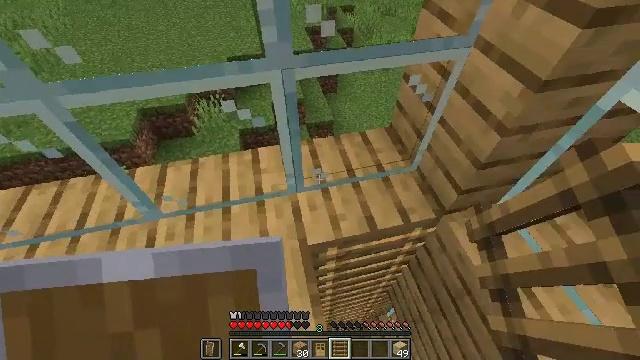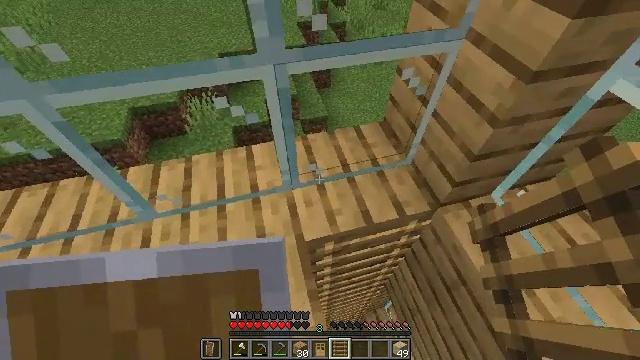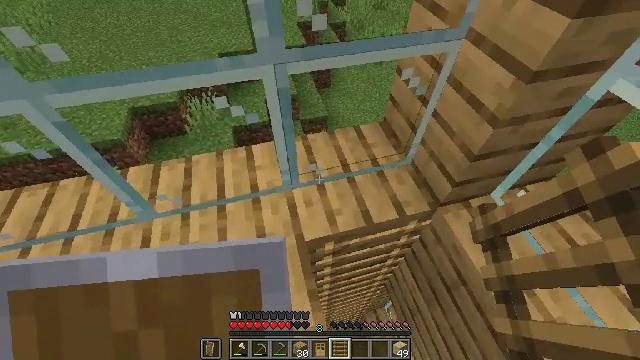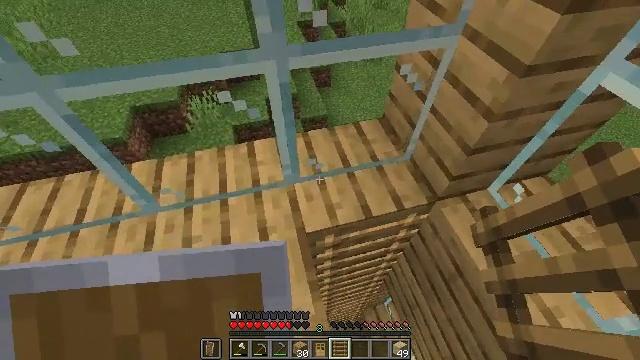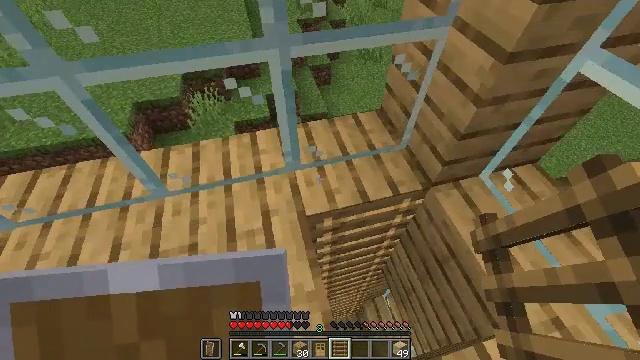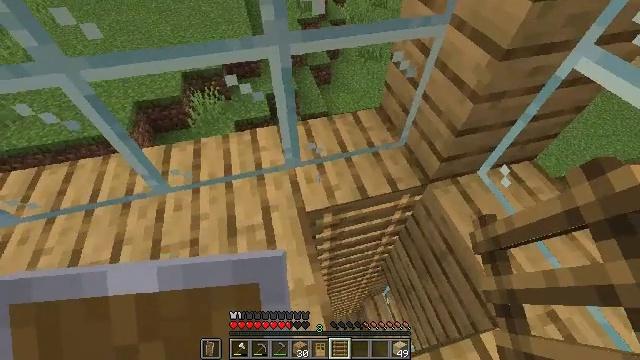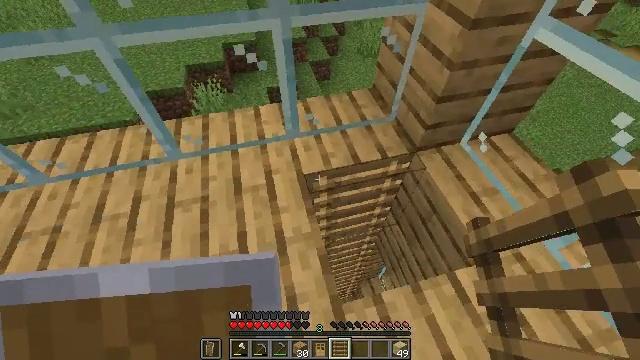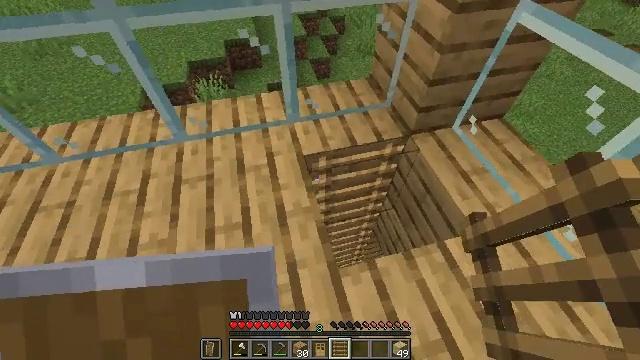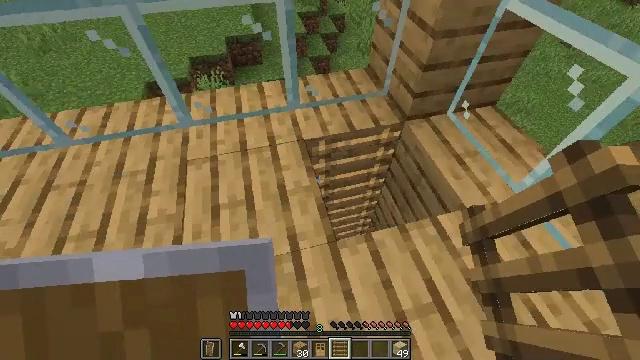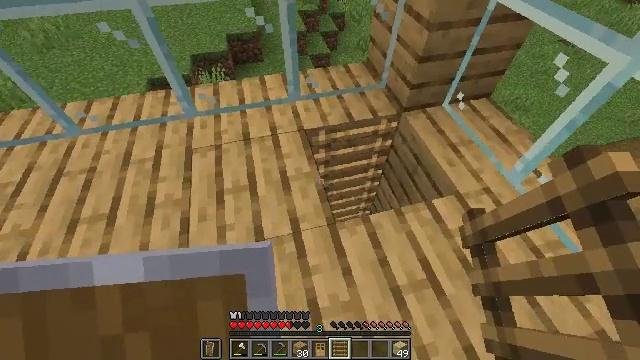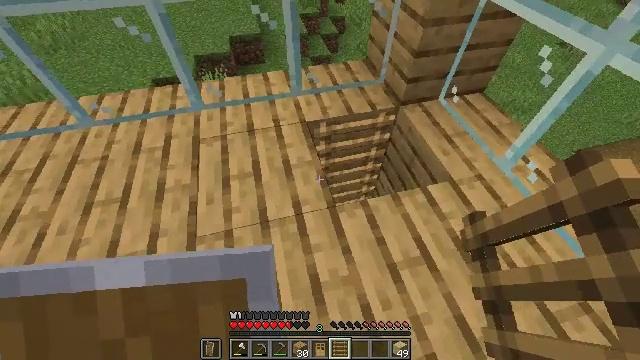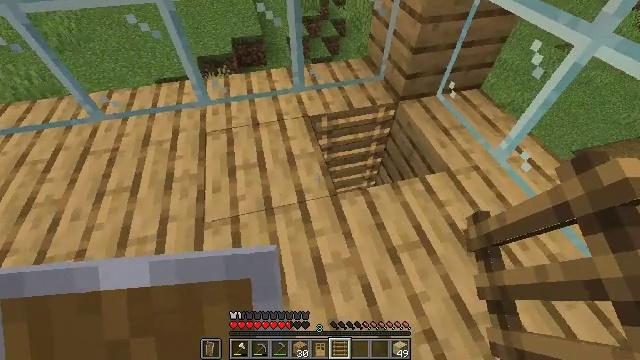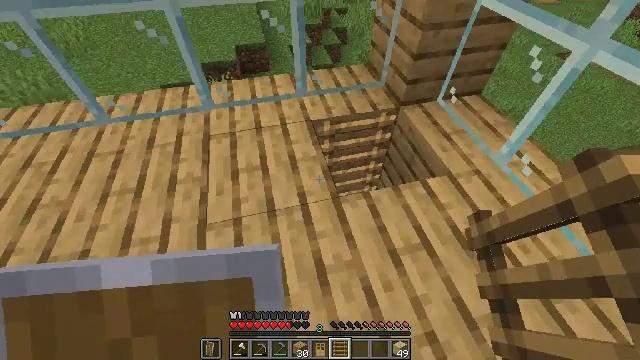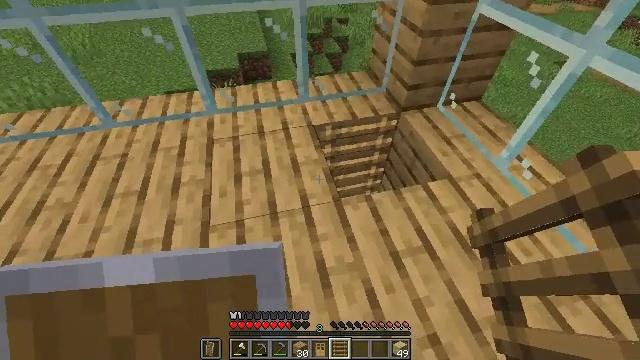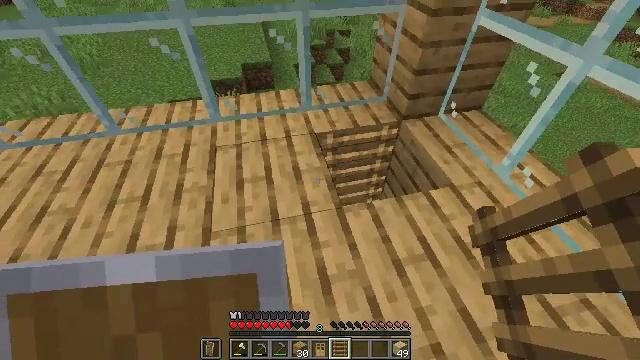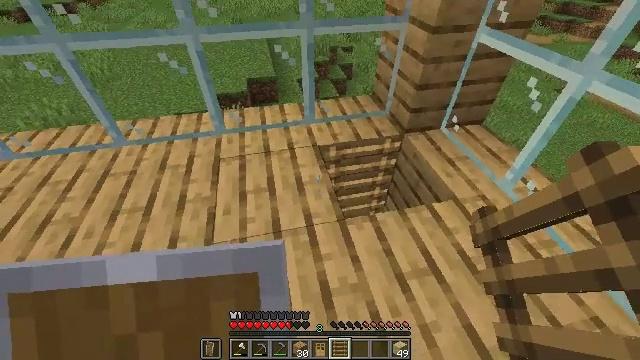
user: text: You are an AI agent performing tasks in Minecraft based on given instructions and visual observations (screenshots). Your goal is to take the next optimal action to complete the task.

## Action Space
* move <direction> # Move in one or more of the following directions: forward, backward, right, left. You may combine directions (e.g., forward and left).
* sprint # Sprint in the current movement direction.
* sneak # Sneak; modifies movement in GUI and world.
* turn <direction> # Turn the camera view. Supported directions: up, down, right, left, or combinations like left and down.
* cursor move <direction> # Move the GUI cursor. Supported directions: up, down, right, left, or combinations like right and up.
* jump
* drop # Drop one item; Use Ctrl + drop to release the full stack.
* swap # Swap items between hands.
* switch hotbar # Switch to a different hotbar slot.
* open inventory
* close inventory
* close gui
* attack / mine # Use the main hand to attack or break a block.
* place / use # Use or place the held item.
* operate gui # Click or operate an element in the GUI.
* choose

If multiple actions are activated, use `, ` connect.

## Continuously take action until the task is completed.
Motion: motion action
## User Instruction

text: Collect fragments by breaking the glass pane.
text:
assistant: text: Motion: turn right
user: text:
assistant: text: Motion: no_op
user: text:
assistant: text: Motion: move back
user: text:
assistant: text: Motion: move back
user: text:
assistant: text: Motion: move back
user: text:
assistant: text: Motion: move back
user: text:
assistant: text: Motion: move back
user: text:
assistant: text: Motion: move back
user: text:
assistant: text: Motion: move back
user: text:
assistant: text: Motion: no_op
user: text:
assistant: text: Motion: no_op
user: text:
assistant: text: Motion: turn up
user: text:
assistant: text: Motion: turn up
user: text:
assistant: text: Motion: turn up
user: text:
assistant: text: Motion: turn up
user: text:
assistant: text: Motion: turn left and up
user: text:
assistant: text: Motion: turn left and up
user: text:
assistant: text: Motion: turn left and up
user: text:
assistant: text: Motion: no_op
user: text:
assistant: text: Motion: turn left
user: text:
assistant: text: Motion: turn left
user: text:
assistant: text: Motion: move back, turn left
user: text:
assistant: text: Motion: move back, turn left
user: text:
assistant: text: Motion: move back, turn left
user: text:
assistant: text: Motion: move back, turn right and up
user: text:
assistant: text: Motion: move back
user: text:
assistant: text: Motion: move back
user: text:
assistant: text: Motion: move back and move left
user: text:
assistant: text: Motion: move back and move left, turn left
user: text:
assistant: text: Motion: move back and move left, turn left